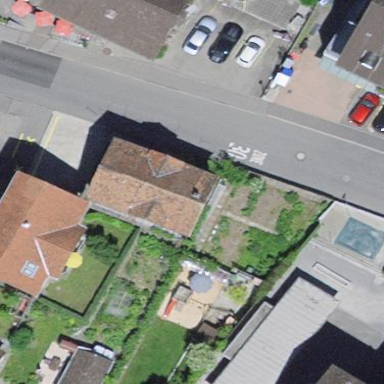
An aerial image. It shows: Garden that is leisure land.